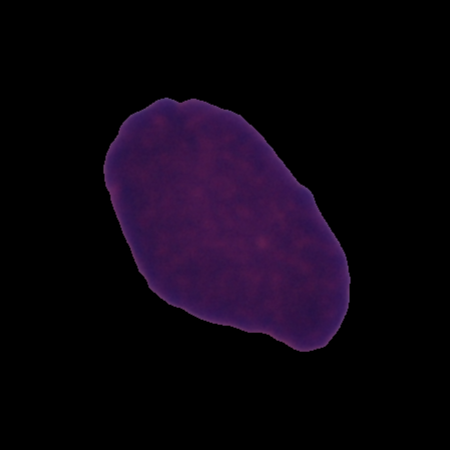
Label: cancer